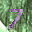
Label: 7